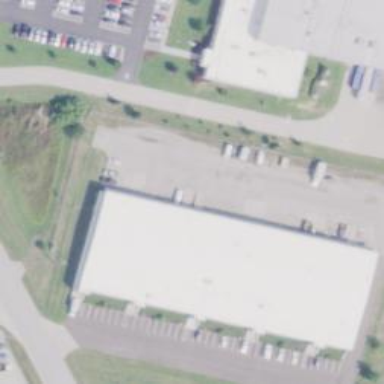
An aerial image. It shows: Industrial building.